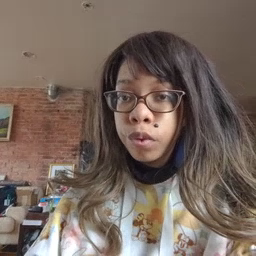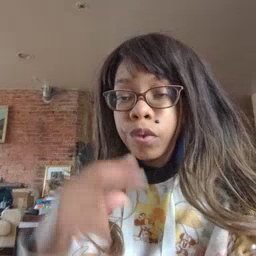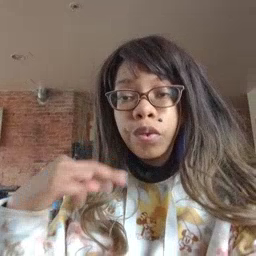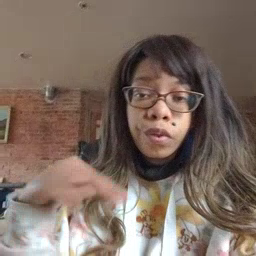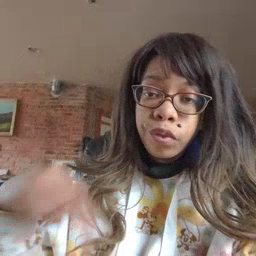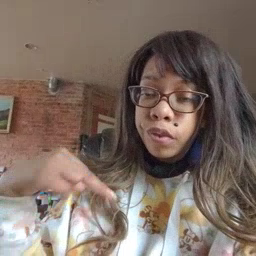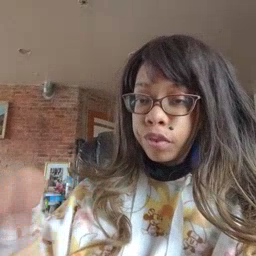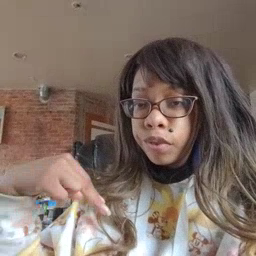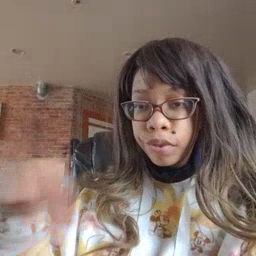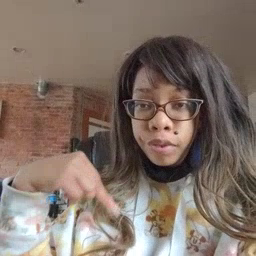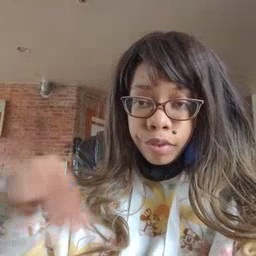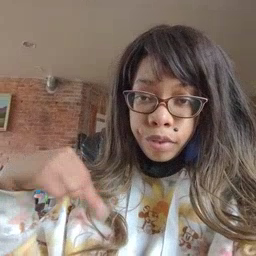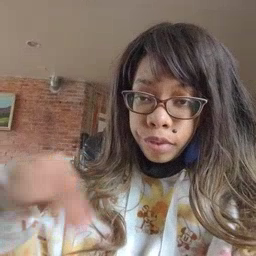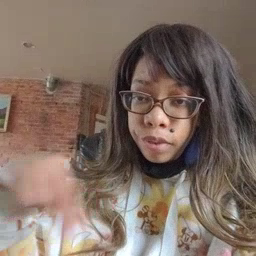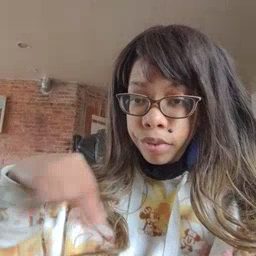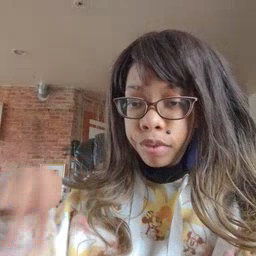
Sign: dance